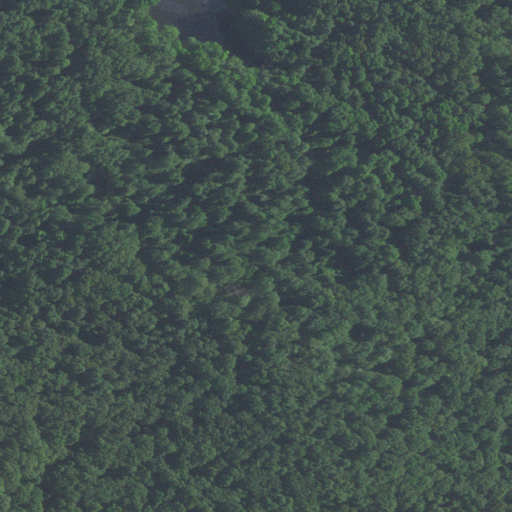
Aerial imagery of mountain in Indiana named Fisher Knobs containing deciduous forest and mixed forest